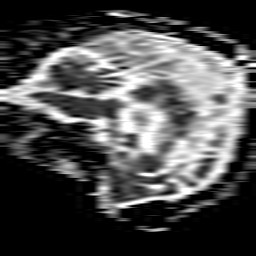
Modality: ADC
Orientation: sagittal
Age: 66
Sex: male
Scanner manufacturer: philips
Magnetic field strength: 1.5 T
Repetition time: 3.786 s
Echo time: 0.09565 s